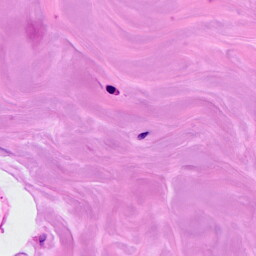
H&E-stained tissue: Breast